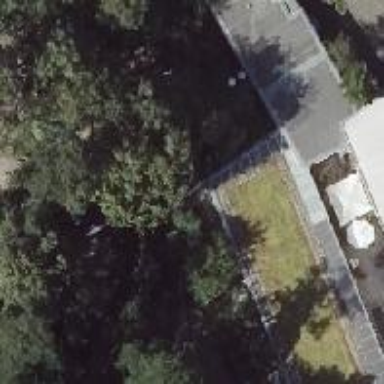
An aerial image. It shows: School building.